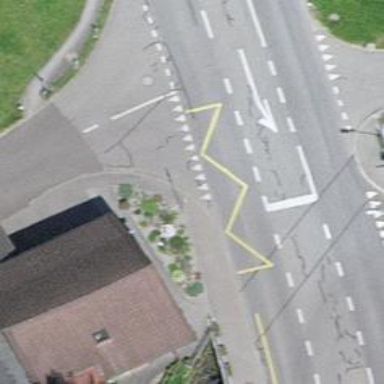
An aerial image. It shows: Platform for public transport on the road.